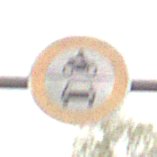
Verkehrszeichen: VerbotKraftfahrzeuge
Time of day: MorningAfternoon
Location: Outdoor (Nature)
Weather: Overcast
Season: NotSpecified
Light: Natural